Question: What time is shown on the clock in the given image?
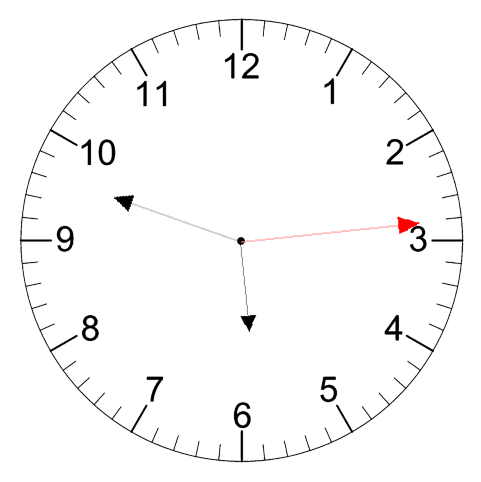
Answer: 05:48:14